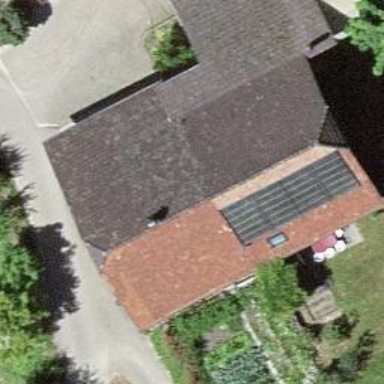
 consisting of solar photovoltaic panels."